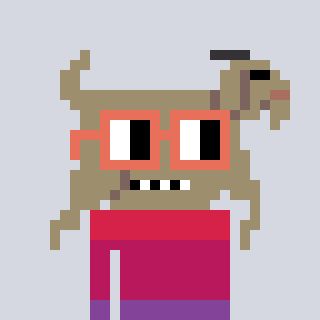
a pixel art character with square orange glasses, a goat-shaped head and a computerblue-colored body on a cool background